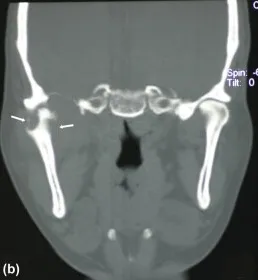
With an expansile osteolytic process that was eroding the mandibular condyle. Coronal plan, white arrows).
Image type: radiology (ct)